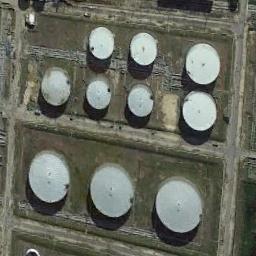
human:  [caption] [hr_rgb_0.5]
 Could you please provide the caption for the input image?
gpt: The storage tanks are surrounded by grass .

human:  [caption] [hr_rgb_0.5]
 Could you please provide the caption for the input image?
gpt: There are several neatly arranged large oil storage tanks in the factory, And there are large lawns in the factory .

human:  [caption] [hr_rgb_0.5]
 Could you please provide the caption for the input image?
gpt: There are big and small white storage tanks on the bare land .

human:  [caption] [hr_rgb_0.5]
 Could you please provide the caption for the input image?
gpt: There is an open space like a Jiugong grid, With a storage tank in each grid .

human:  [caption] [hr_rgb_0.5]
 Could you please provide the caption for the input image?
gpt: There are some storage tanks of different sizes .